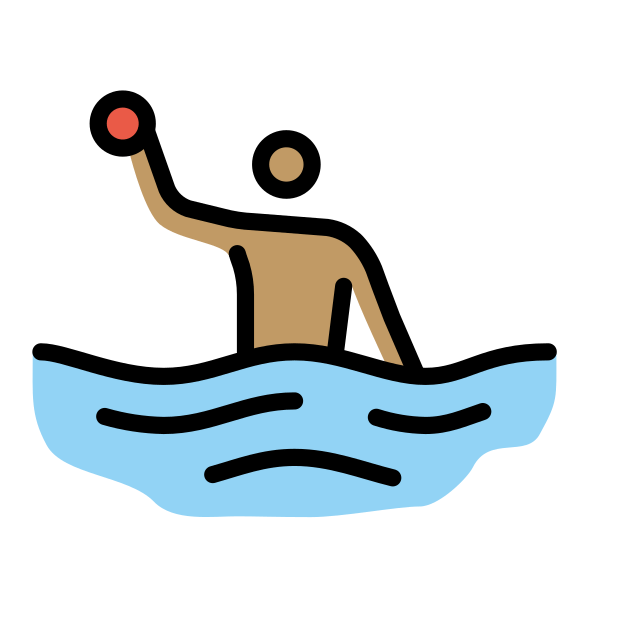
man playing water polo: medium skin tone